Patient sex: F
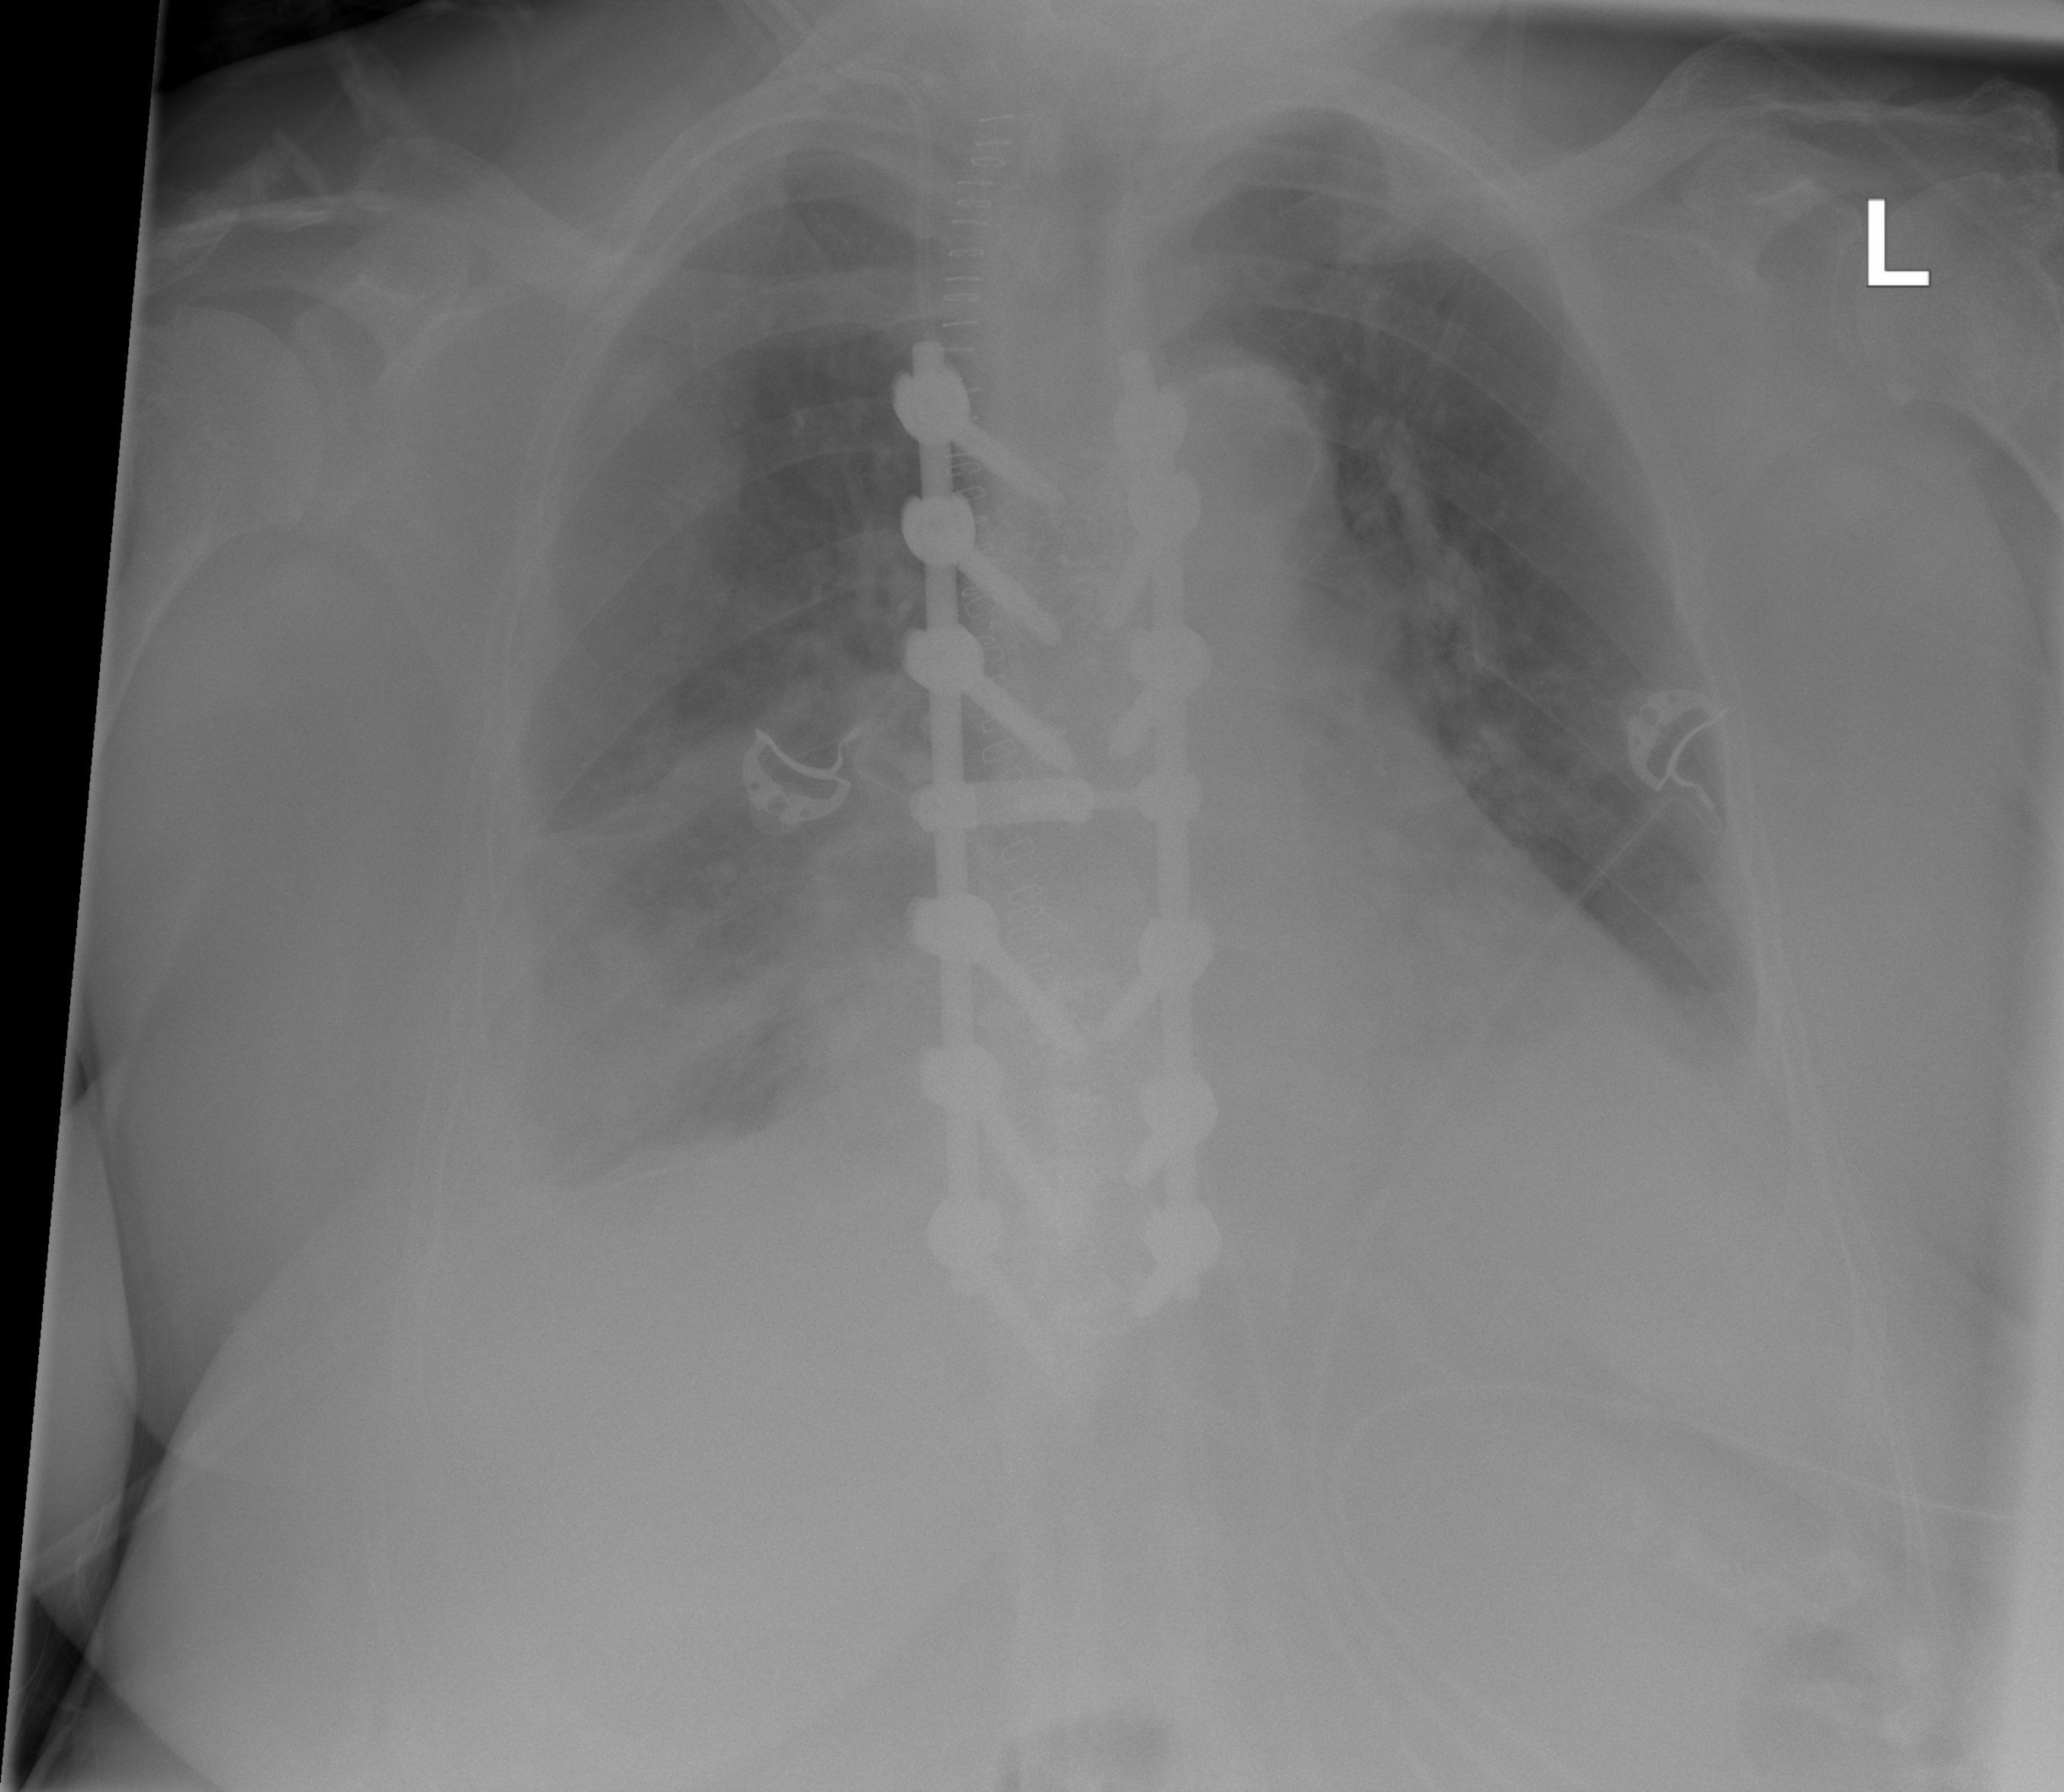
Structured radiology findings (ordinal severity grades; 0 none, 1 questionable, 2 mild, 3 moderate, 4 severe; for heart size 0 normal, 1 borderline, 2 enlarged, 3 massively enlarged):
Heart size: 2
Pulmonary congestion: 1
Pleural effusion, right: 2
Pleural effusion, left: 2
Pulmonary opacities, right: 2
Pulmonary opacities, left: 2
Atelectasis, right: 3
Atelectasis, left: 2